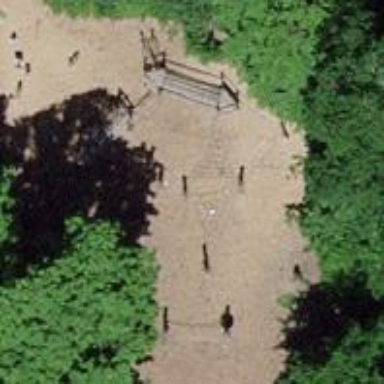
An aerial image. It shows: Playground featuring climbing frame.